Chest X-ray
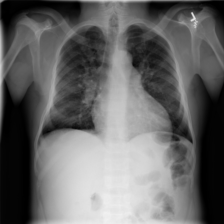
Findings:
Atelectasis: negative
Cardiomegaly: negative
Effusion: negative
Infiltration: negative
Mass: negative
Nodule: negative
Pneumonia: negative
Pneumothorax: negative
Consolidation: negative
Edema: negative
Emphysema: negative
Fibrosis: negative
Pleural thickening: negative
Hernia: negative